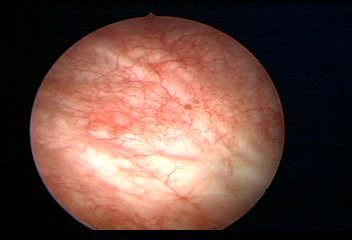
Modality: WLC
Class: Normal mucosa
Bladder cancer association: No